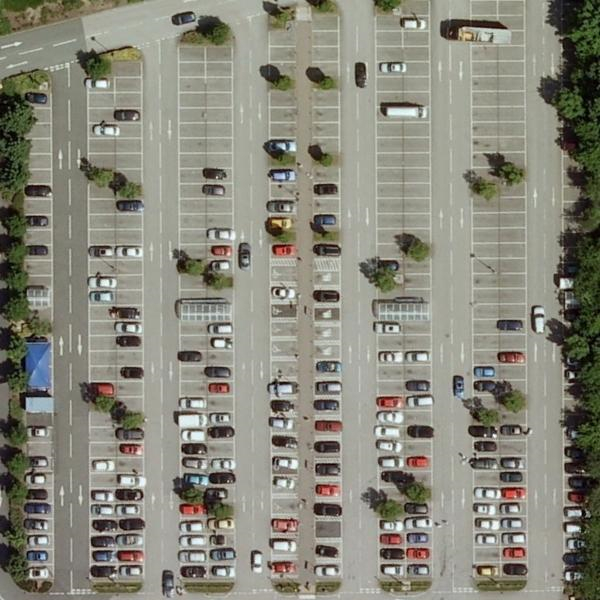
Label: Parking